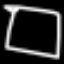
Label: square